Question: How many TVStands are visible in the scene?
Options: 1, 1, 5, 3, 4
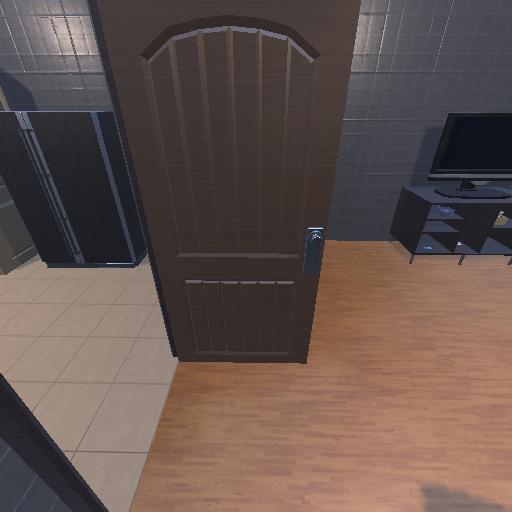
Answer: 1